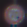
Verkehrszeichen: Geschwindigkeit70
Umgebung: Outdoor, Urban
Tageszeit: MorningAfternoon
Wetter: PartlyCloudy
Licht: Natural
Jahreszeit: NotSpecified
Kontrast: LowContrast